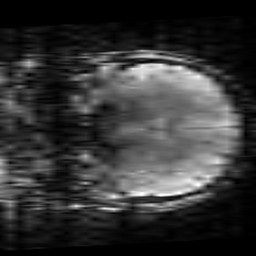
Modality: T2starw
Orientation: coronal
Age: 21
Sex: male
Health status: healthy
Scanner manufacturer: siemens
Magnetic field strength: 3 T
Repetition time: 0.7 s
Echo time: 0.02 s